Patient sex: F
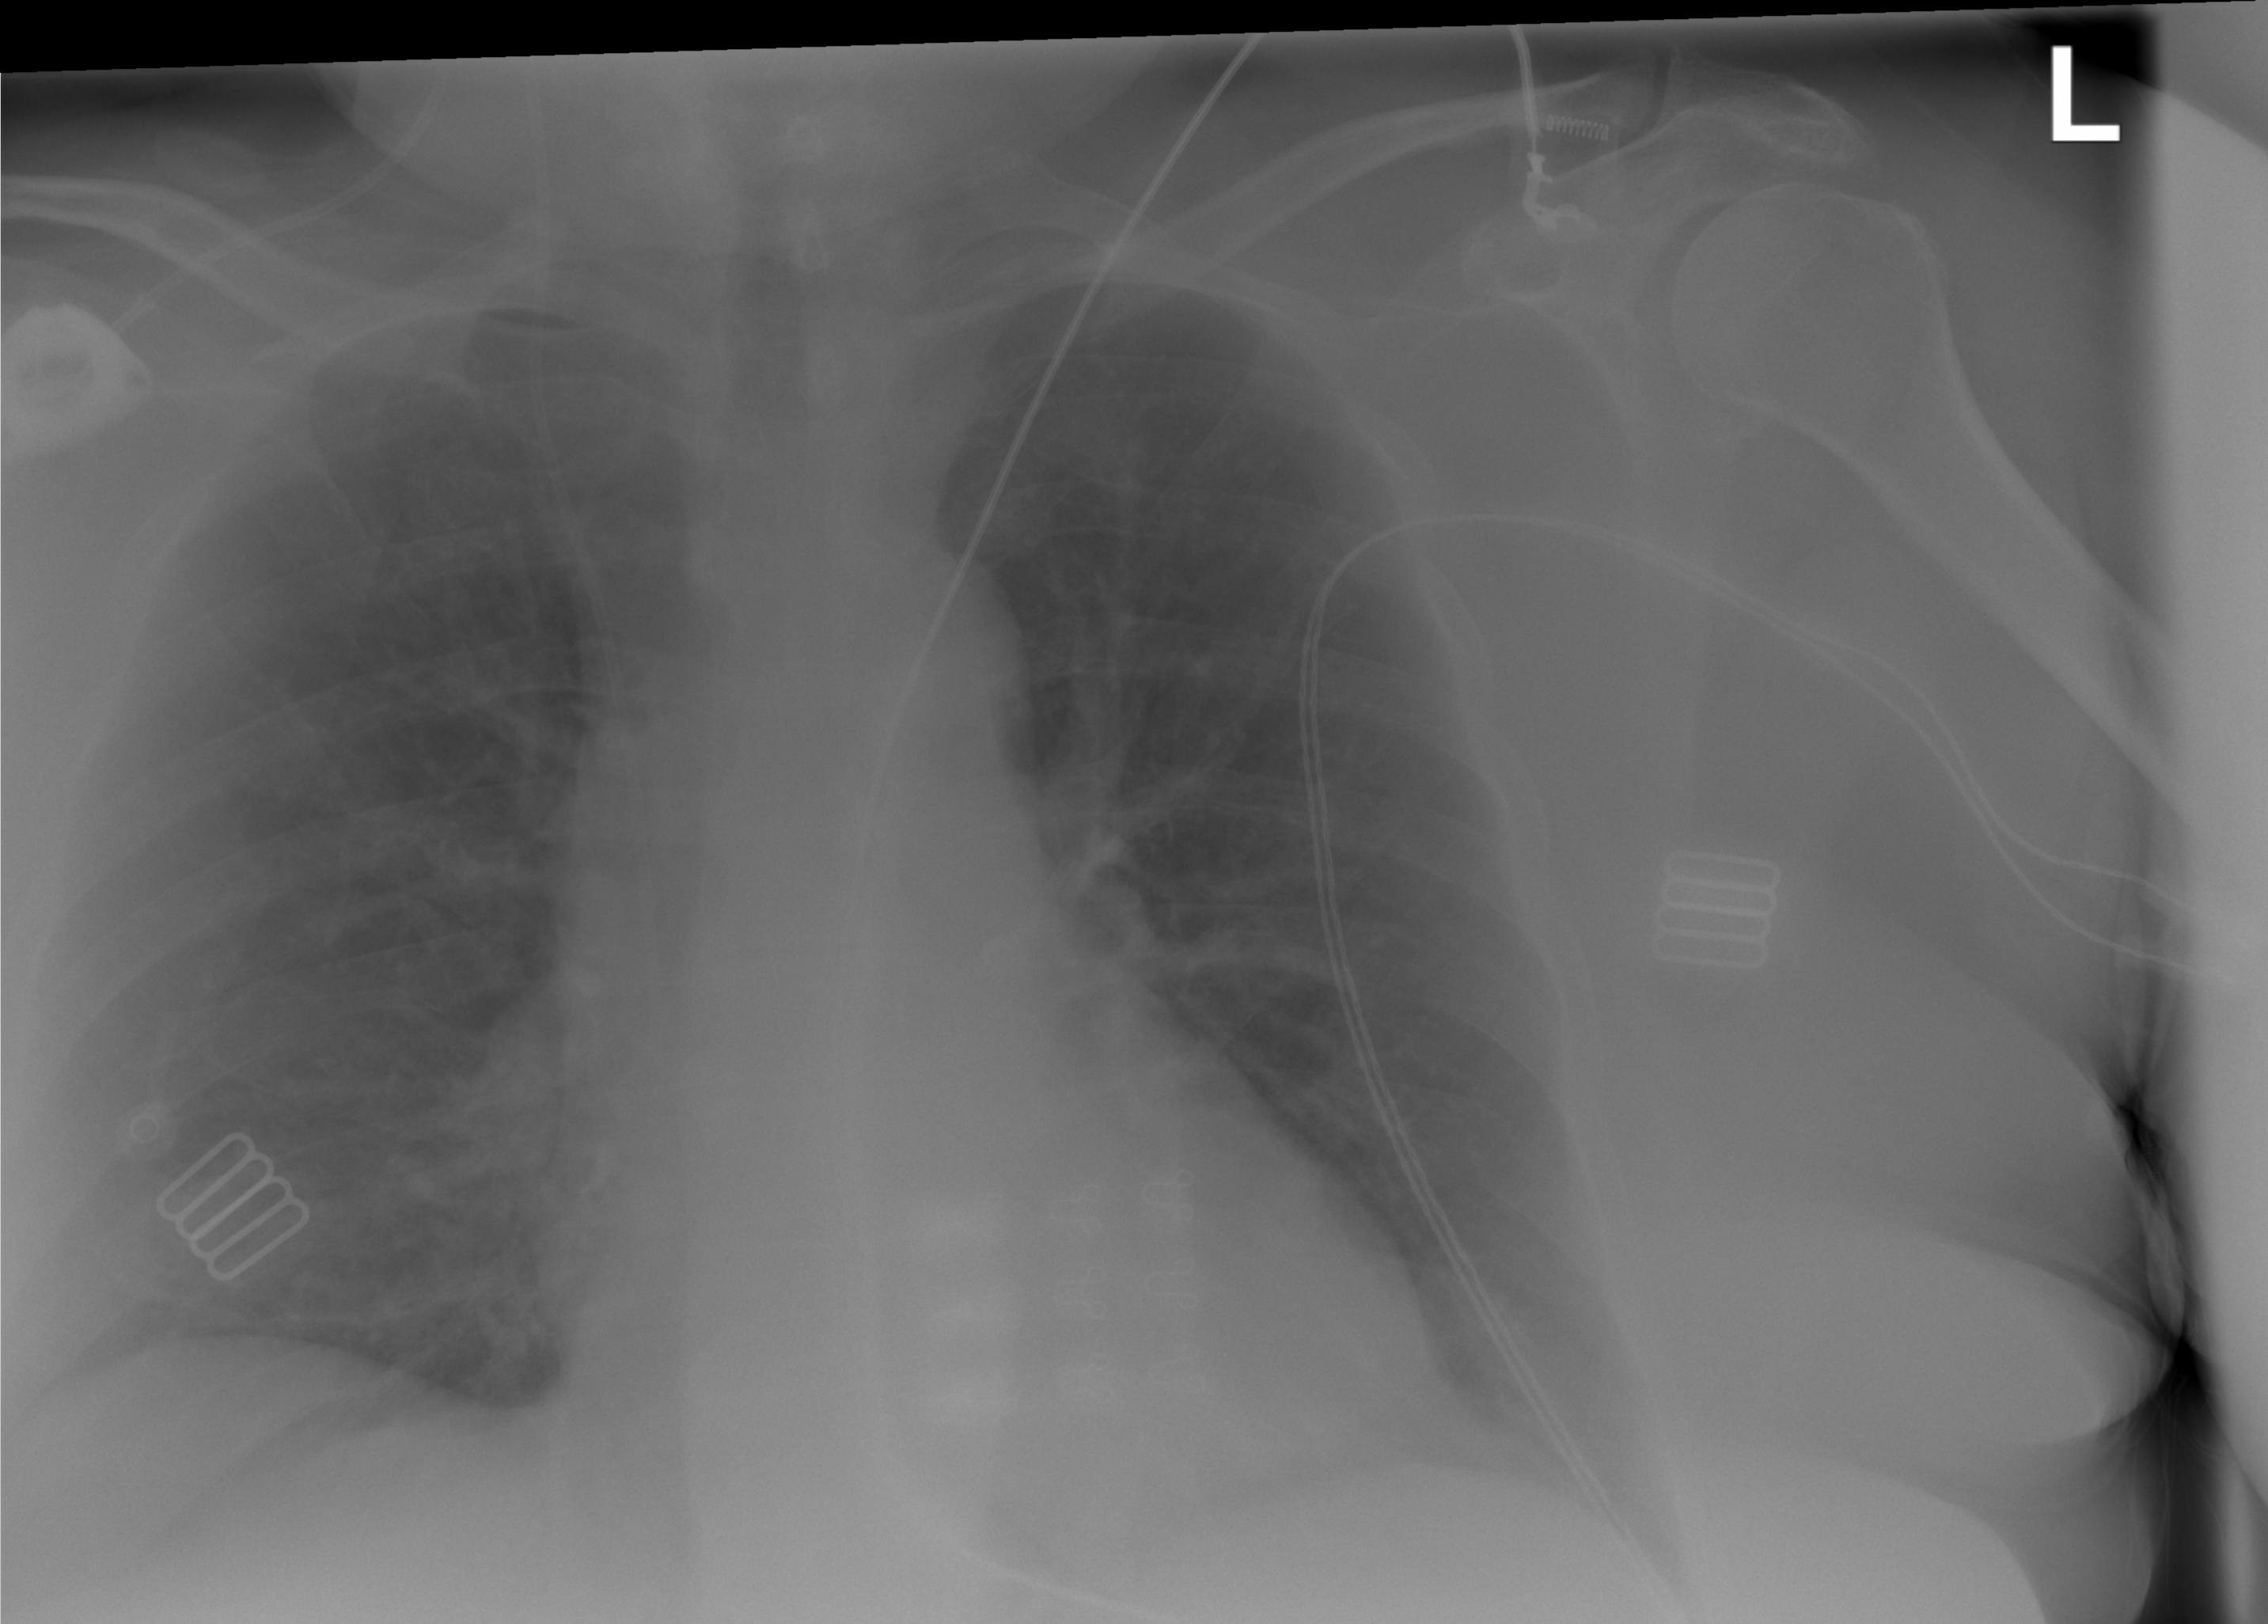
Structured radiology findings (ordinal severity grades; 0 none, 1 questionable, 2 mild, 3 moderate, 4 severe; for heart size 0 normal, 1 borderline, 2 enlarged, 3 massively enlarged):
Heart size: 0
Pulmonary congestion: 0
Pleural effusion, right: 2
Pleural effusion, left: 0
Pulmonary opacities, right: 0
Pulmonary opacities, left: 0
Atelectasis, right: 0
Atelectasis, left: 0